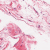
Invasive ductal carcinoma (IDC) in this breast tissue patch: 0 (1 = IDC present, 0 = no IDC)